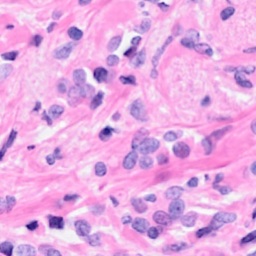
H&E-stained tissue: Breast